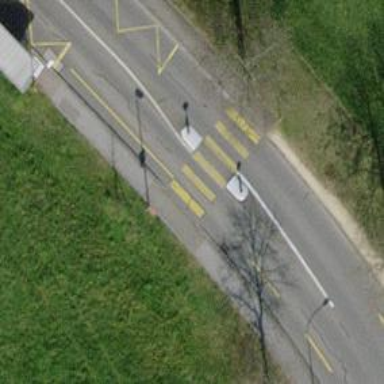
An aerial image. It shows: Sidewalk along the footway.